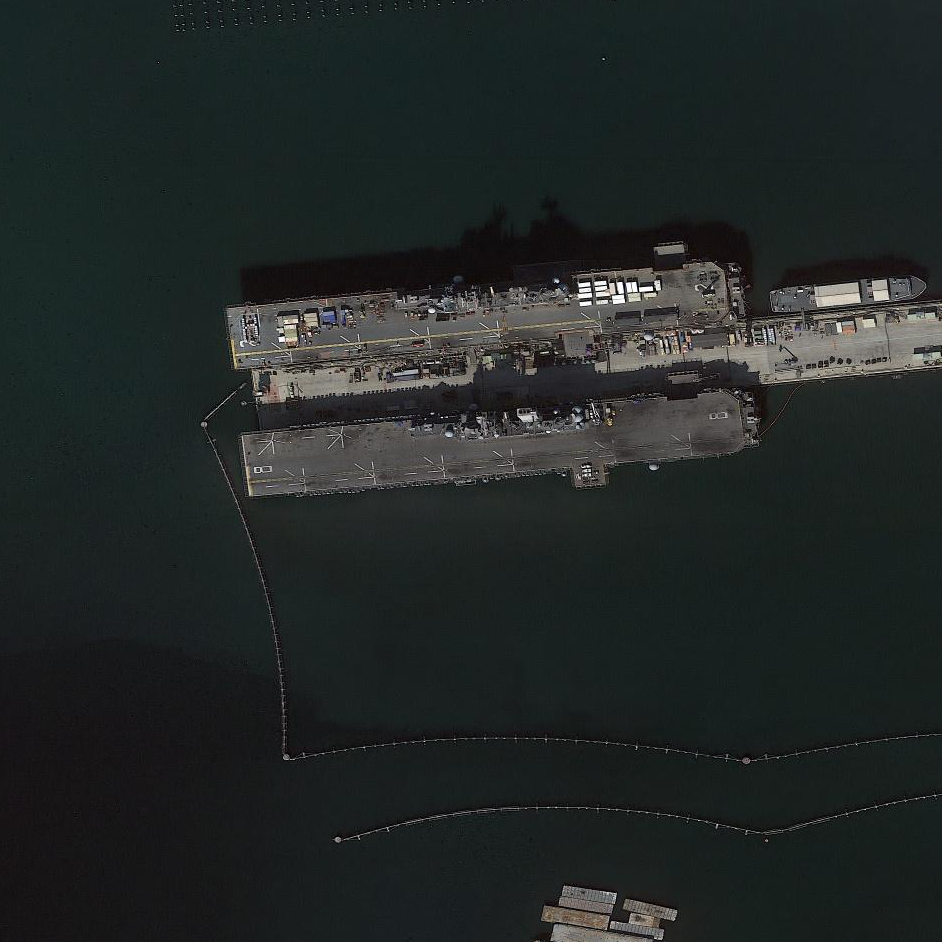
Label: assault